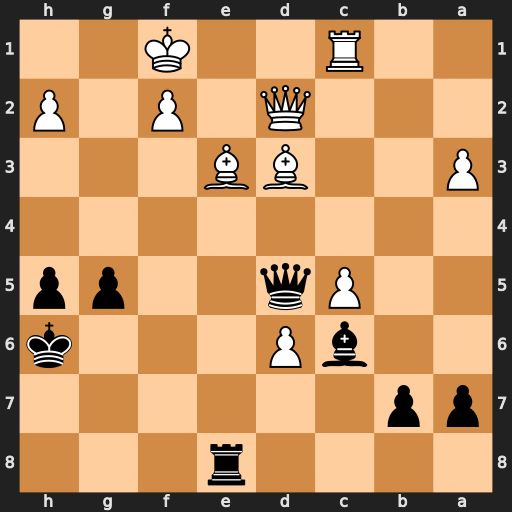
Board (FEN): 4r3/pp6/2bP3k/2Pq2pp/8/P2BB3/3Q1P1P/2R2K2
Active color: b
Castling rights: -
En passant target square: -
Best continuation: Qh1+ Ke2 Bf3#